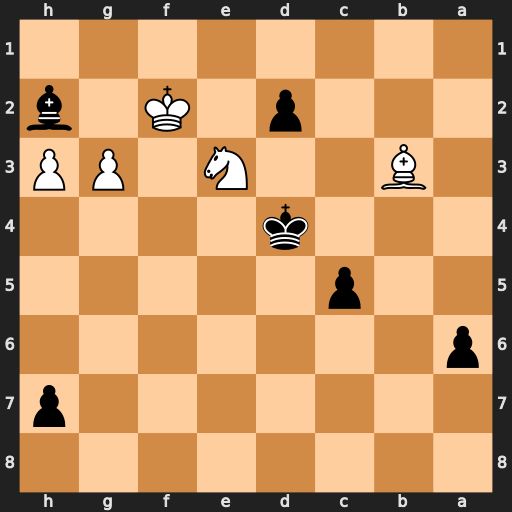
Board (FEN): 8/7p/p7/2p5/3k4/1B2N1PP/3p1K1b/8
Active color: b
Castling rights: -
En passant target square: -
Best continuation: Bg1+ Ke2 Bxe3